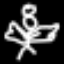
Label: angel